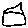
Label: house